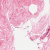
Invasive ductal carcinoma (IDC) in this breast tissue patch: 0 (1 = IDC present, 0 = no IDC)